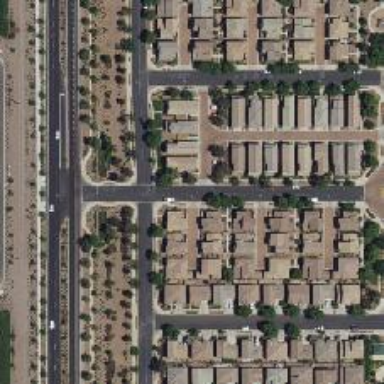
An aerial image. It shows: Residential road.